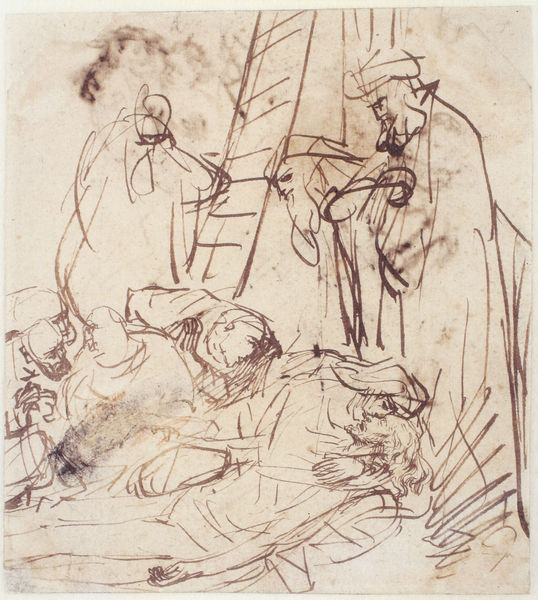
Titel: Beweinung Christi unter dem Kreuz
Künstler: Harmensz van Rijn Rembrandt
Institution: Berlin, Staatliche Museen, Kupferstichkabinett
Schlagwörter: mann, umhang, frauen, menschen, braun, frau, männer, skizze, zeichnung, rot, bart, bärte, gesichter, arme, leiche, tod, trauer, haare, kuss, papier, umarmung, liegen, linien, leiter, ernst, striche, tusche, orient, tote, entwurf, sterben, leid, leigen, turban, rötel, vorzeichnung, strichzeichnung, bibelgeschichte, beischlaf, t, acht sprossen